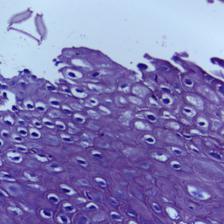
Diagnosis: Normal